Question: I have a flash project that I originally did in Flash 4.0, but just moved it in to 4.7. Now, all of the alert boxes look weird. They don't look like popups anymore, just text and buttons jammed together at the top of the screen whenever I call the 'Alert.Show("text")' method like in this screenshot

This is a pretty significant problem since this application is using a lot of alert boxes.
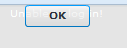
Answer: This isn't an answer as much as a work around, but changing the theme from "aero" back to the default theme "fixed" the problem. From my experience thus far, this isn't the only bug I've found with the newest version of flash builder.